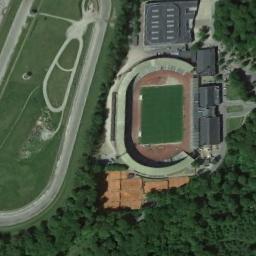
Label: stadium